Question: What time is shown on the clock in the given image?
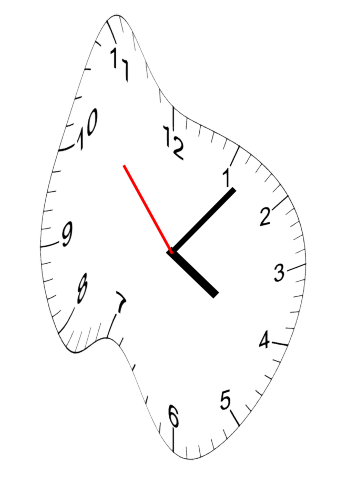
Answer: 04:06:53